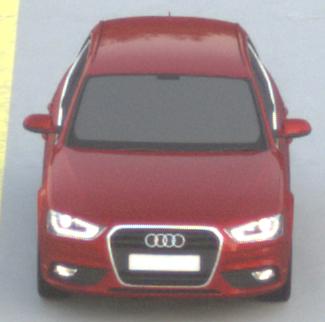
Make: Audi
Model: A4 Avant 1.8 TFSI
Detailed model: A4 (B8) Avant
Model produced from: 2012/02
Model produced until: 2015/04
Doors: 5
Color: red
Road condition: dry road
Daytime: sunrise or sunset
Contrast: low contrast